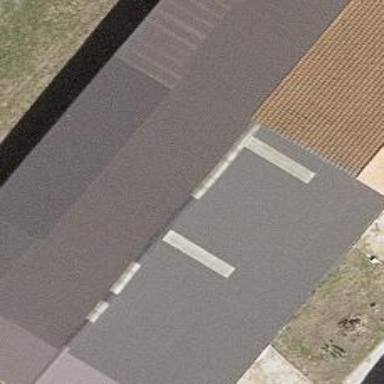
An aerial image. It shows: Farm auxiliary building with gabled roof.